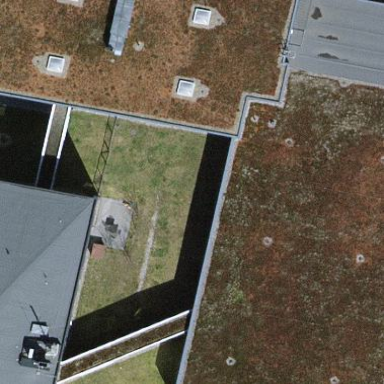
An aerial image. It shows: Commercial building.